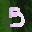
Label: 5